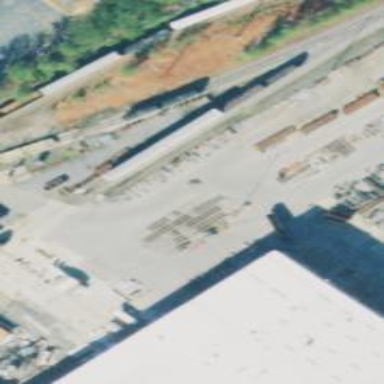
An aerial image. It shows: Railway yard.